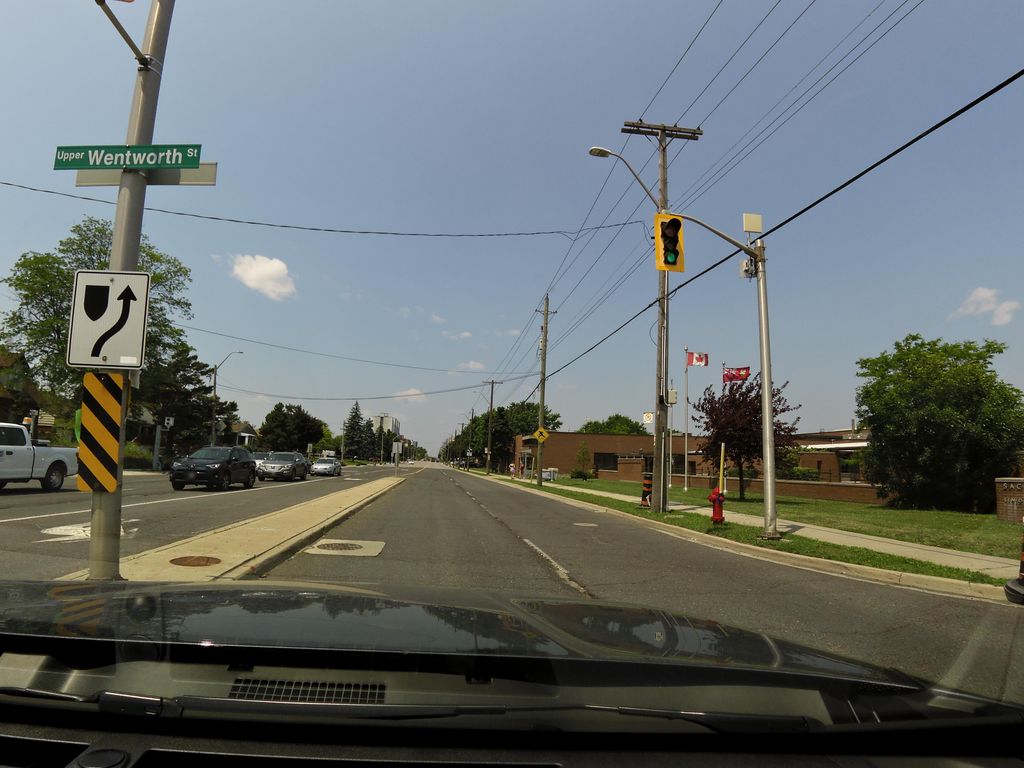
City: hamilton